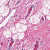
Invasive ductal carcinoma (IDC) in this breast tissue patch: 0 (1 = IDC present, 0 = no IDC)